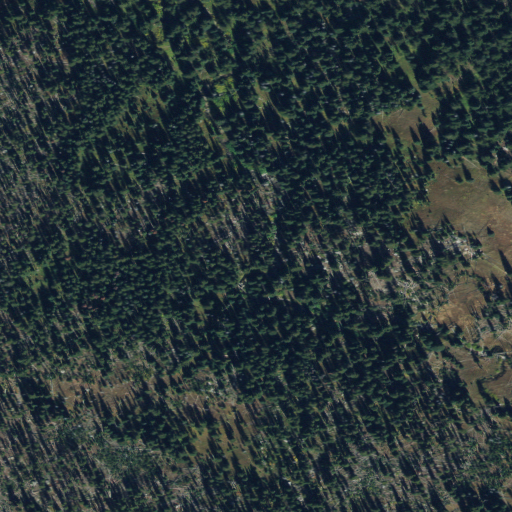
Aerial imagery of depression(s) in Idaho named Hard Creek Basin containing evergreen forest, woody wetlands, and shrub